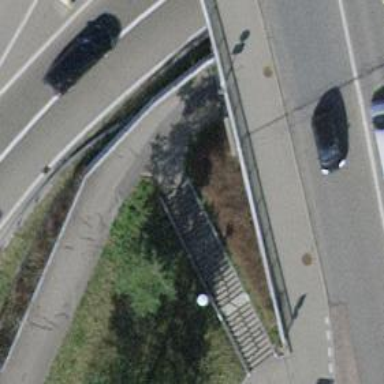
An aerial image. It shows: Steps made of asphalt.